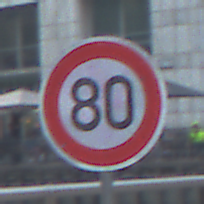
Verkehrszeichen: Geschwindigkeit80
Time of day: MorningAfternoon
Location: Outdoor (Urban)
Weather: PartlyCloudy
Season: NotSpecified
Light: Natural